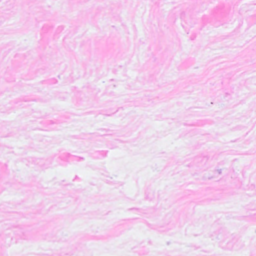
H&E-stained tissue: Breast